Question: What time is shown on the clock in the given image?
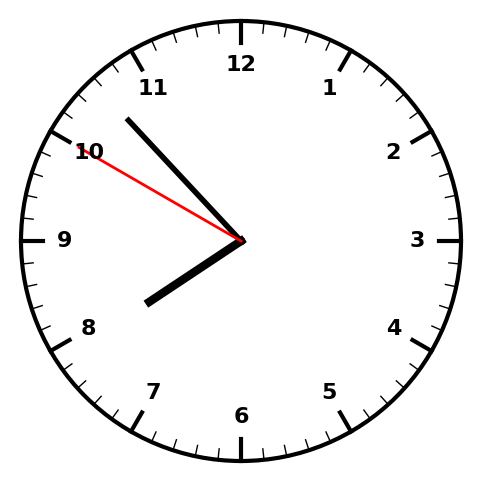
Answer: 07:52:50